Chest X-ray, PA view. Patient: 50 years old, sex F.
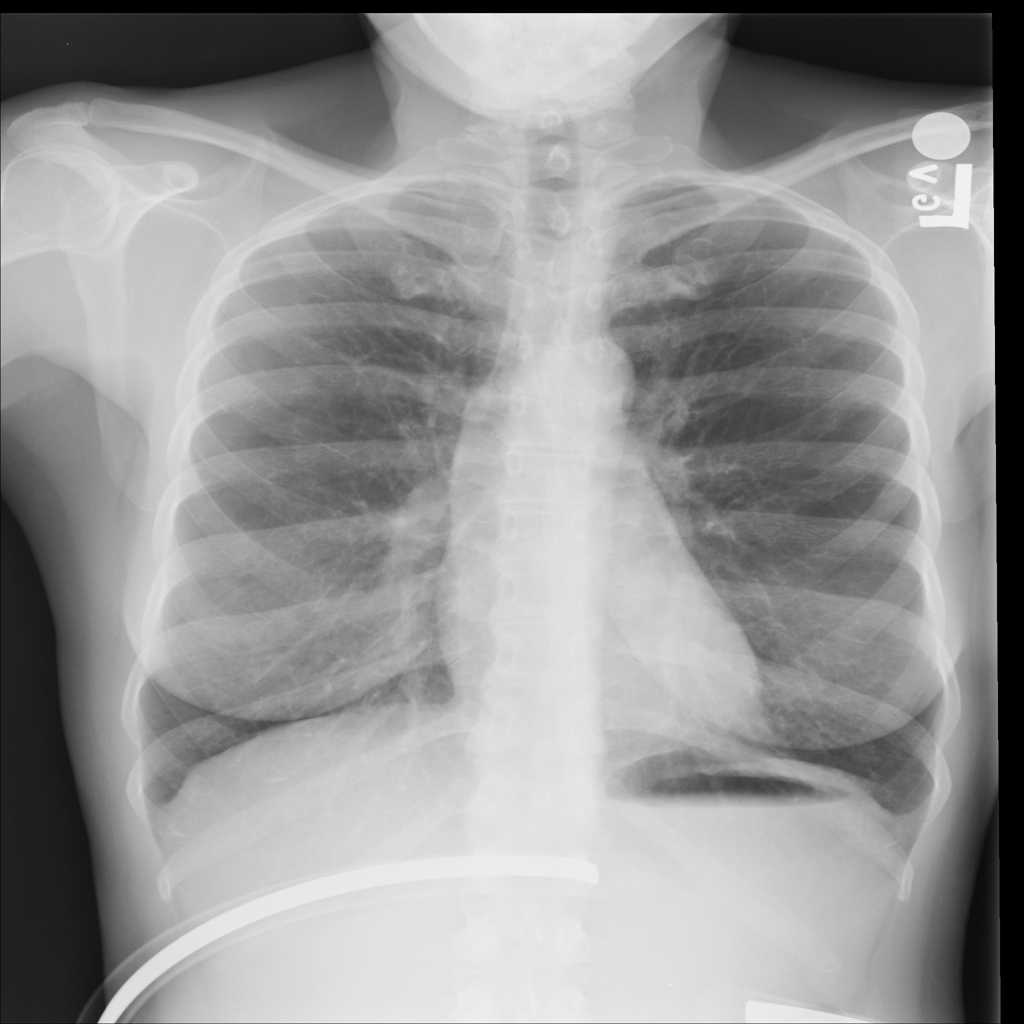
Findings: No Finding